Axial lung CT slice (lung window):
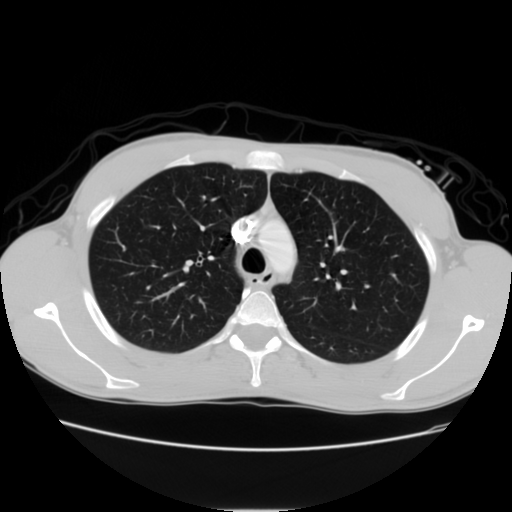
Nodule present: no